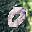
Label: 0